Chest X-ray. View position: PA
Patient age: 66
Patient sex: M
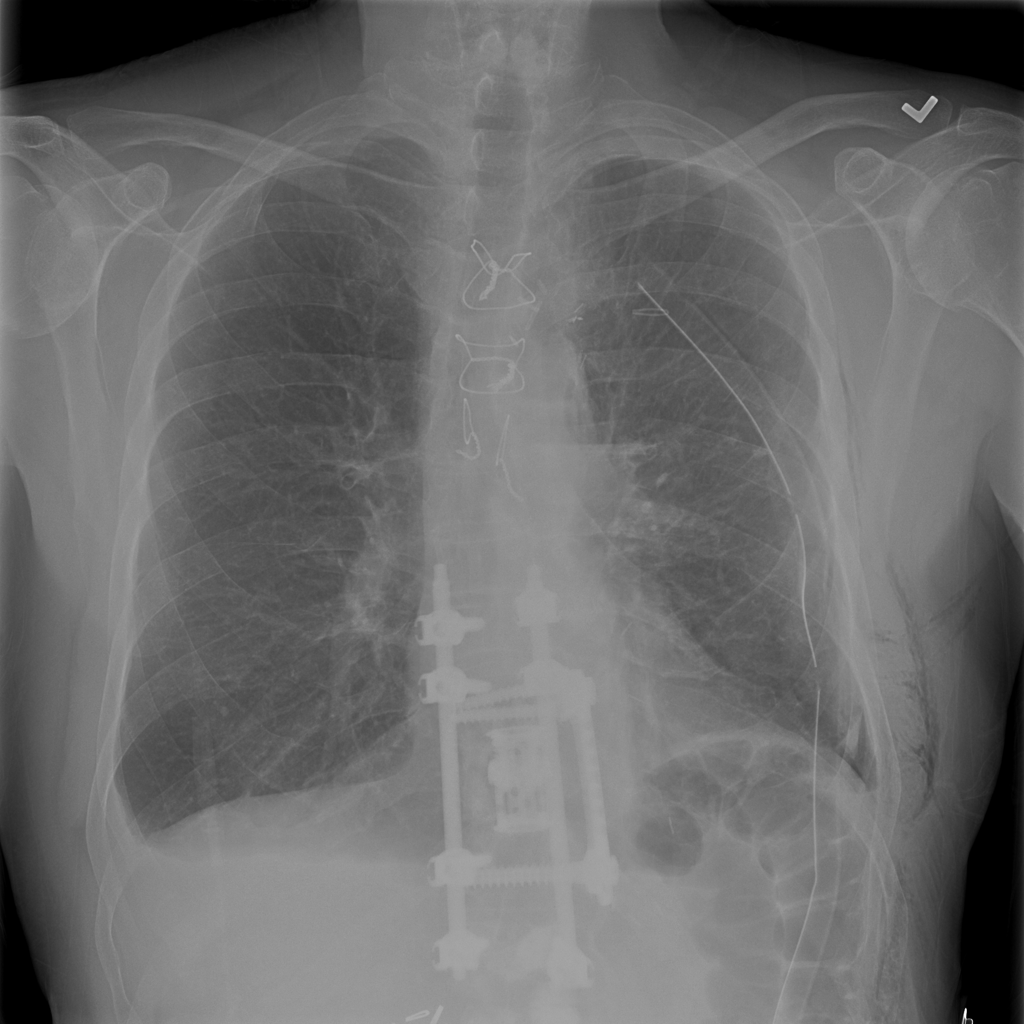
Finding: Pneumothorax